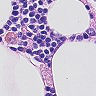
Metastatic tissue present: no